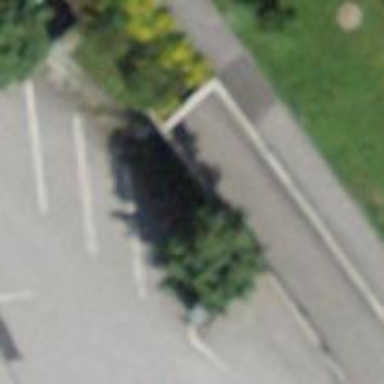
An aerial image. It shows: Parking entrance.